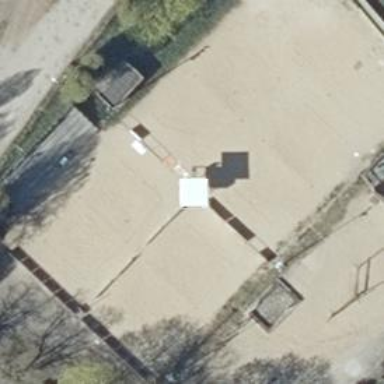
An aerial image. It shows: Sandy pitch for beach volleyball.